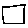
Label: square